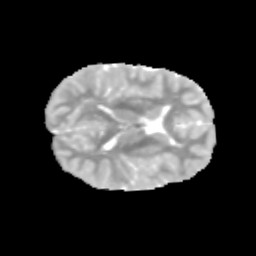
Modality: MD
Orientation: axial
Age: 9
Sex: male
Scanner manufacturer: siemens
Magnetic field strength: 3 T
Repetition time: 3.8 s
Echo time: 0.07 s